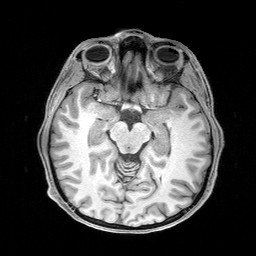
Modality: T1w
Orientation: coronal
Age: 28
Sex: female
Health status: healthy